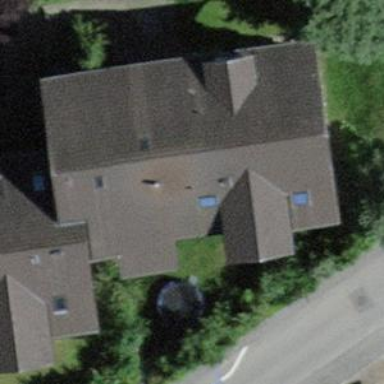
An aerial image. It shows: Gabled roof on residential building.